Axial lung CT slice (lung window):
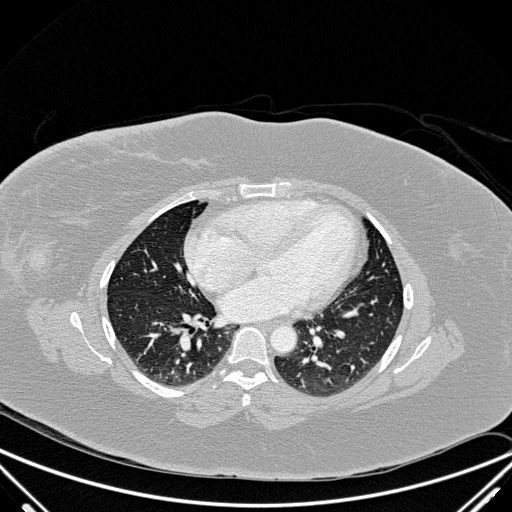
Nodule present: no